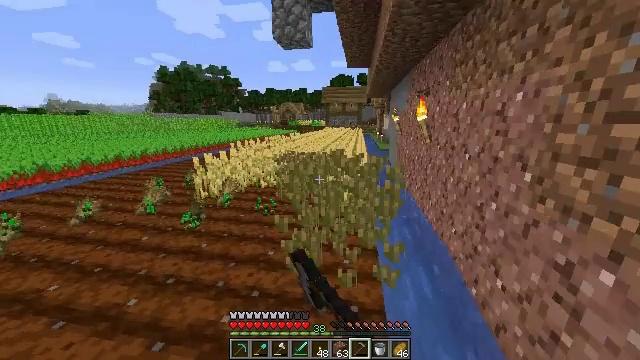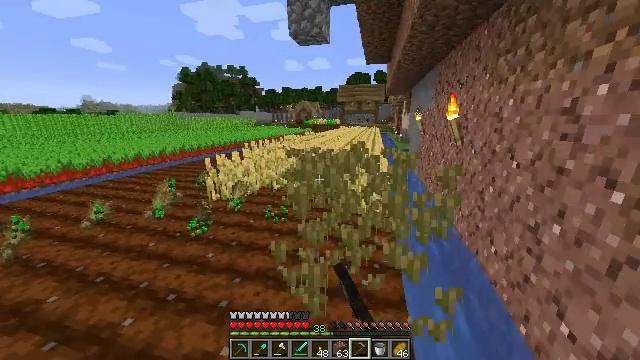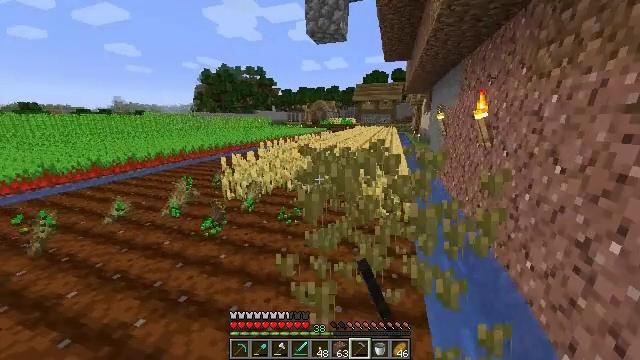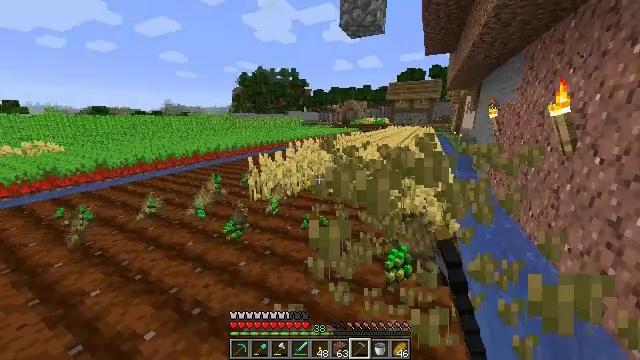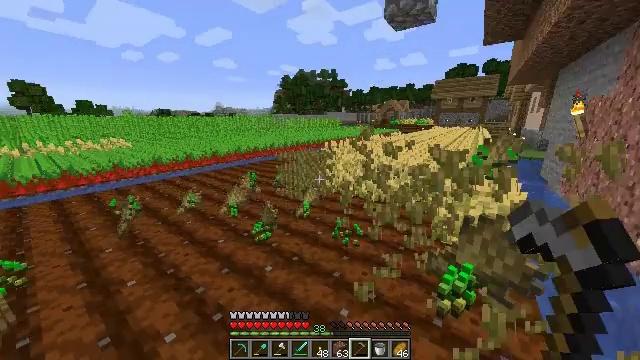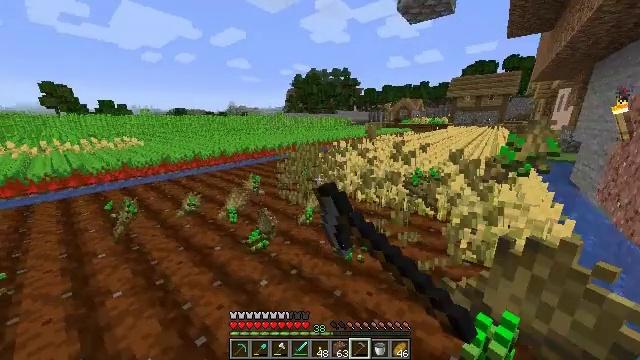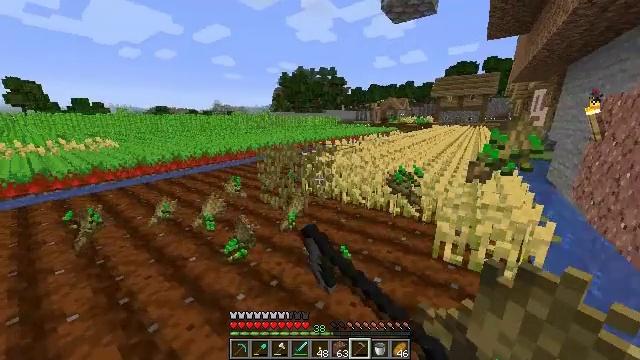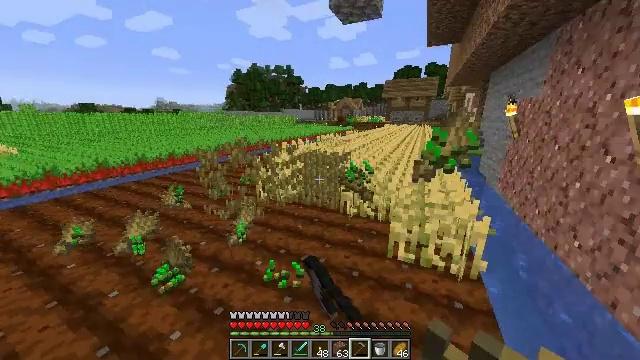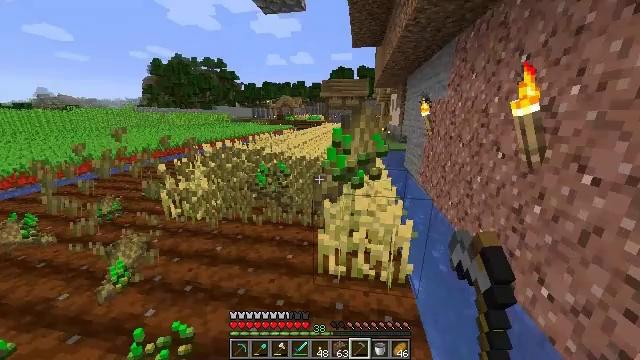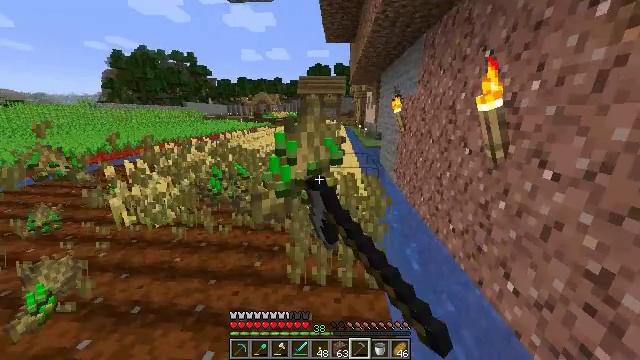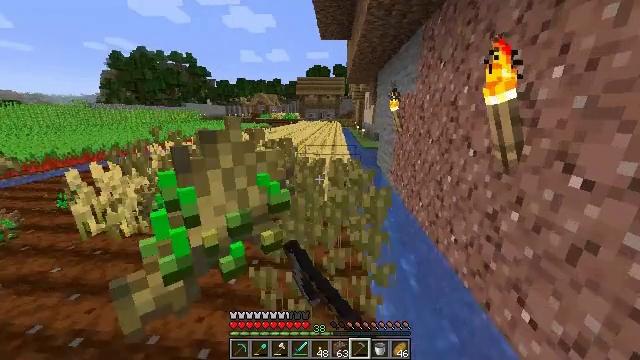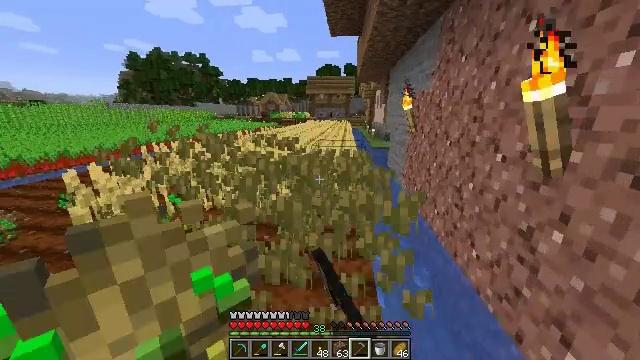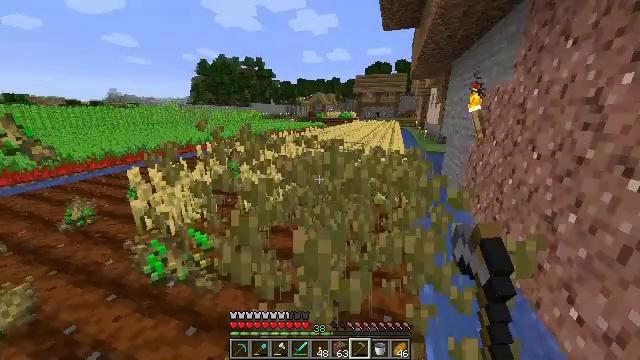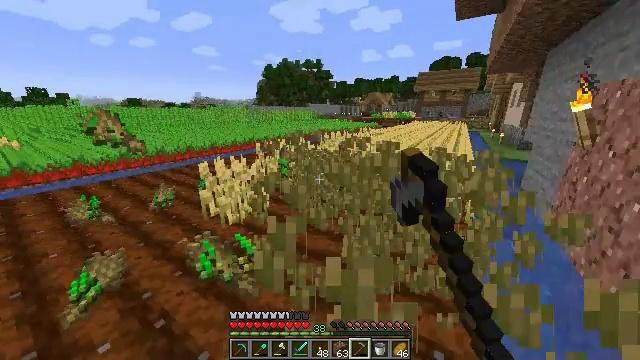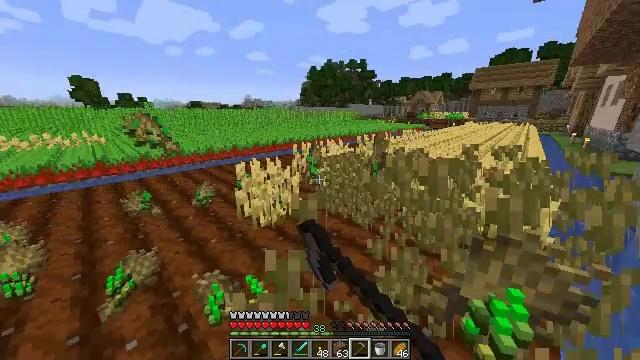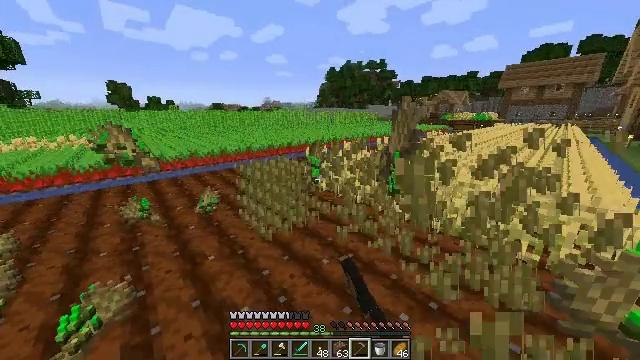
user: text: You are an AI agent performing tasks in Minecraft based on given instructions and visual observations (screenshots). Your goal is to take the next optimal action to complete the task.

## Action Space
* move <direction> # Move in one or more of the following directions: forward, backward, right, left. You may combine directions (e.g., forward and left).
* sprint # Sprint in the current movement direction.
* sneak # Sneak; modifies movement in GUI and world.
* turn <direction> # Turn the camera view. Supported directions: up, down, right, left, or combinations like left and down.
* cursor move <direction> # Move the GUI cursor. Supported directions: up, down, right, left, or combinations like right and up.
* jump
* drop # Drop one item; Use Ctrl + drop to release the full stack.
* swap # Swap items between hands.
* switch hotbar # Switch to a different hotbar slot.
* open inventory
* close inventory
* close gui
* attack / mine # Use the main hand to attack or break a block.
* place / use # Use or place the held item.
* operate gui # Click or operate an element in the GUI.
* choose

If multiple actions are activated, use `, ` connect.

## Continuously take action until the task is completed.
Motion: motion action
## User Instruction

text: Harvest wheat from the field.
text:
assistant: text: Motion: move forward, sprint, turn left, attack / mine
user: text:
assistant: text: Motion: move forward, sprint, turn left, attack / mine
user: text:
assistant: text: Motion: move forward, sprint, turn left, attack / mine
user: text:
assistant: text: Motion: move forward, sprint, turn left, attack / mine
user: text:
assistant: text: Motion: move forward and move right, sprint, turn left, attack / mine
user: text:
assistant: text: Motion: move forward and move right, sprint, turn right, attack / mine
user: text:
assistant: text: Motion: move forward and move right, sprint, turn right, attack / mine
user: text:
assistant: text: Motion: move forward and move right, sprint, turn right, attack / mine
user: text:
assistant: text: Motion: move forward and move right, sprint, turn right, attack / mine
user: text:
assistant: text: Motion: move forward, sprint, attack / mine
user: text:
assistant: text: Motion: move forward, sprint, turn left, attack / mine
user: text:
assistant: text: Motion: move forward, sprint, turn left, attack / mine
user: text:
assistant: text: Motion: move forward, sprint, turn left, attack / mine
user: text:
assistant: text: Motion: move forward, sprint, turn left, attack / mine
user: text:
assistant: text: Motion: move forward, sprint, turn left, attack / mine
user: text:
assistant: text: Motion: move forward and move right, sprint, turn left, attack / mine
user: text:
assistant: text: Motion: move forward and move right, sprint, turn left, attack / mine
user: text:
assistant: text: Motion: move forward and move right, sprint, turn right, attack / mine
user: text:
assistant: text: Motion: move forward and move right, sprint, turn right, attack / mine
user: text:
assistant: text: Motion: move forward, sprint, turn right, attack / mine
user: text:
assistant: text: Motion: move forward, sprint, turn right, attack / mine
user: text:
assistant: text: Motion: sprint, attack / mine
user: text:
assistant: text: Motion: sprint, turn left, attack / mine
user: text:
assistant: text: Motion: turn left
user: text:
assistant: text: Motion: turn left
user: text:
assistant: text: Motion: close inventory
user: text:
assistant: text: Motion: close inventory
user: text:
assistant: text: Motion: close inventory
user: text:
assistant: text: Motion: cursor move right, close inventory
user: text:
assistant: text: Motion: cursor move right, open gui